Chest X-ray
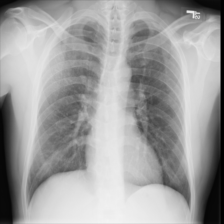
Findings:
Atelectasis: negative
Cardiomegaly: negative
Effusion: negative
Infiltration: negative
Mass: negative
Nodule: negative
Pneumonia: negative
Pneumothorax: negative
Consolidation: negative
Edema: negative
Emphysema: negative
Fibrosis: negative
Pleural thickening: negative
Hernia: negative